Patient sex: M
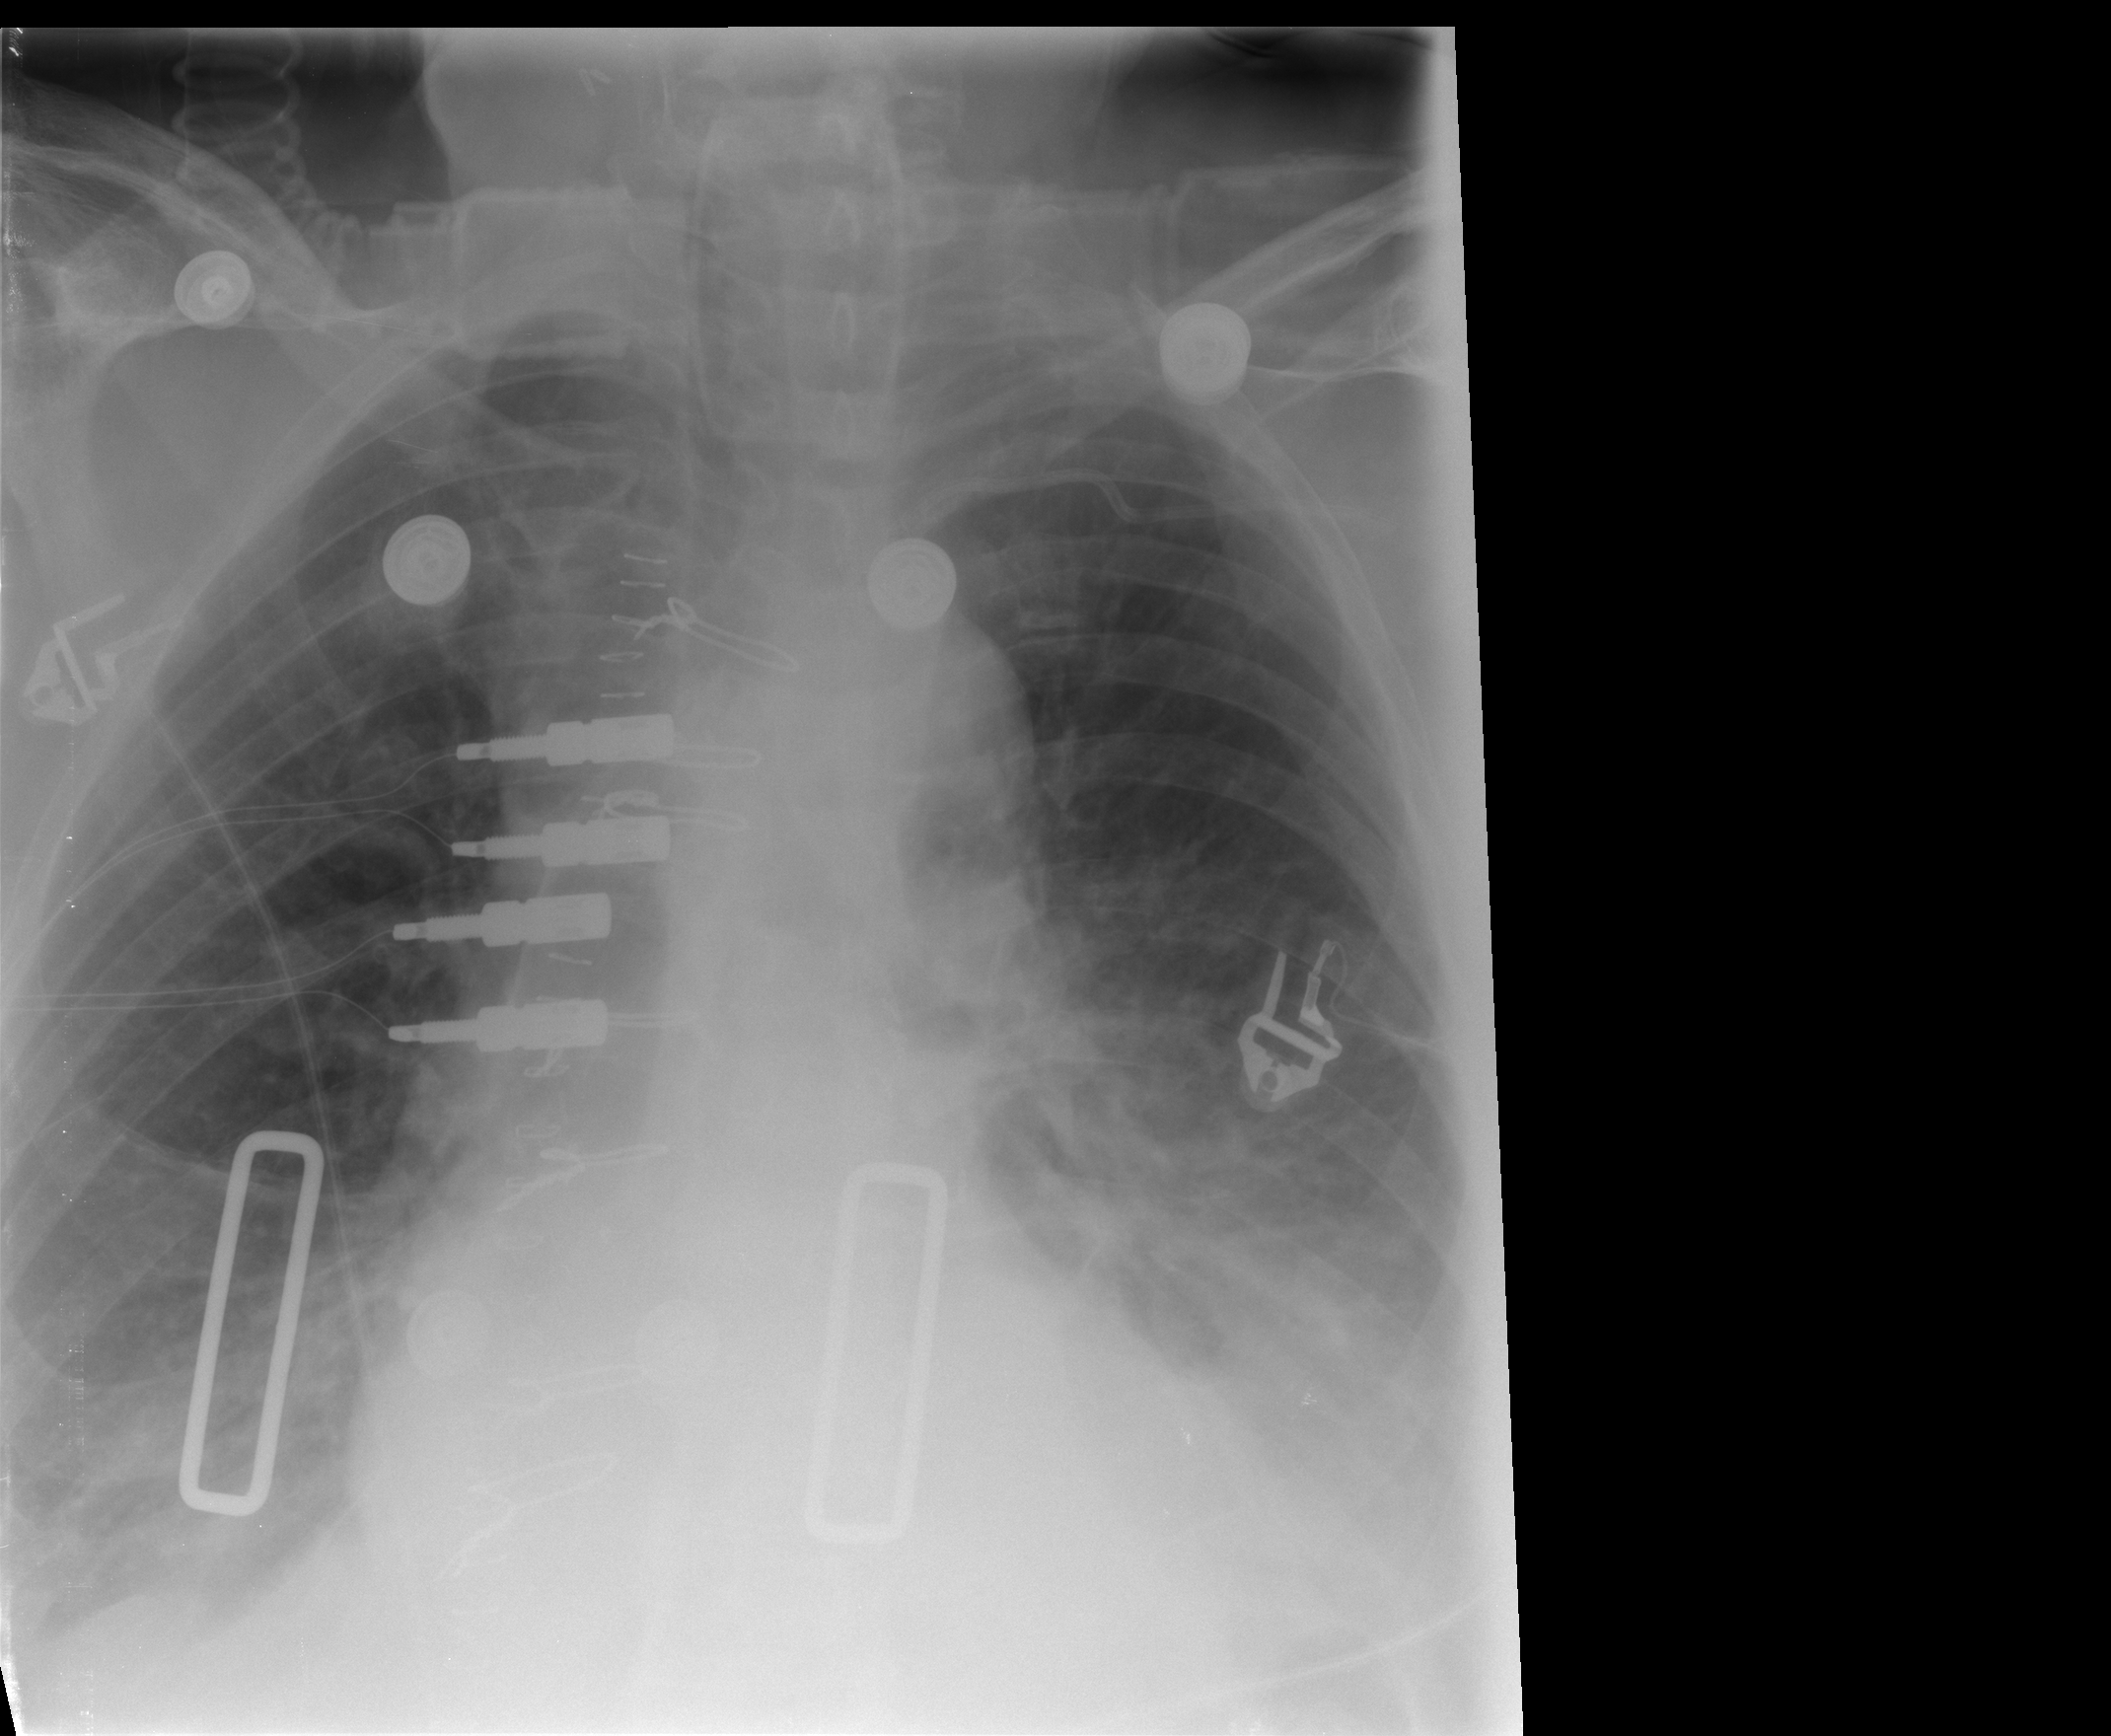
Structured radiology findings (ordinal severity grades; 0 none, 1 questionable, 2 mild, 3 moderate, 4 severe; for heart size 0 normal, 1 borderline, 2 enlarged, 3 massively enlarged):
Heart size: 1
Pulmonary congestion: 2
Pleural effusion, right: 2
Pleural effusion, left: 2
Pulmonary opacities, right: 2
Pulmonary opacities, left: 2
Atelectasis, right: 1
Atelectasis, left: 1